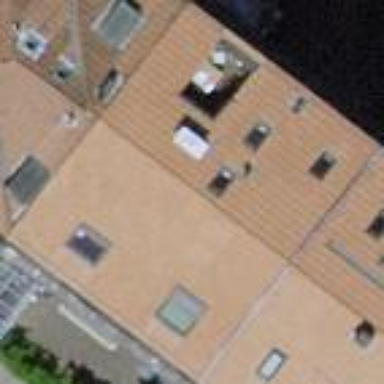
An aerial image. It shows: Building with roof made of roof tiles.